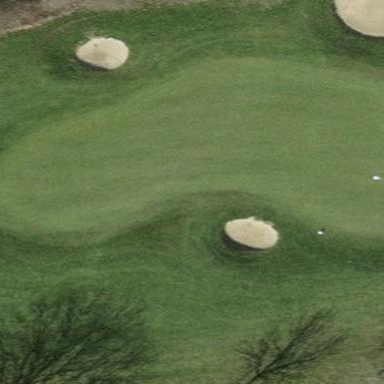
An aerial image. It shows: Green golf area with grass land use.